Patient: sex M, age 61
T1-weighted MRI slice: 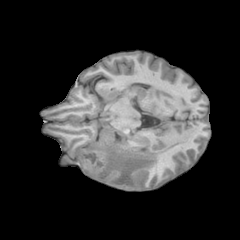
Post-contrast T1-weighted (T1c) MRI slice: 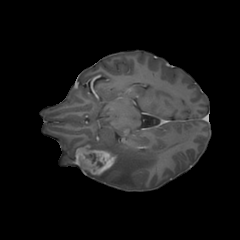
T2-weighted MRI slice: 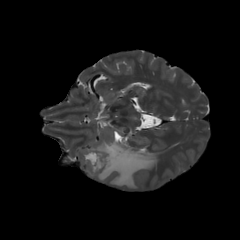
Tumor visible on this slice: yes
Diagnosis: Glioblastoma, IDH-wildtype
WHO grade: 4